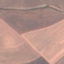
Land use / land cover: AnnualCrop